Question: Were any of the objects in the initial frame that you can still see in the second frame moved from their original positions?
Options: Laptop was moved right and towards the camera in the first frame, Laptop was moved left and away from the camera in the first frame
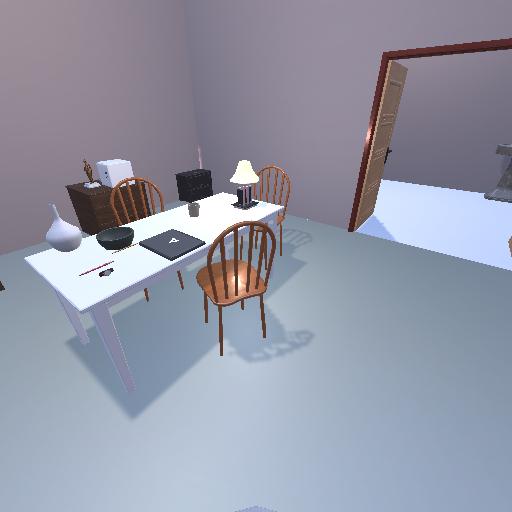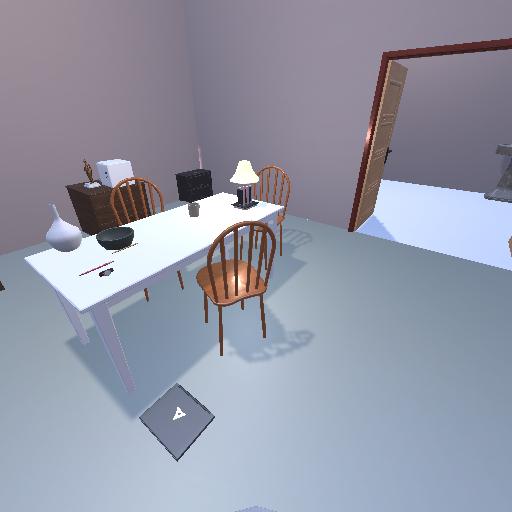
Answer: Laptop was moved right and towards the camera in the first frame